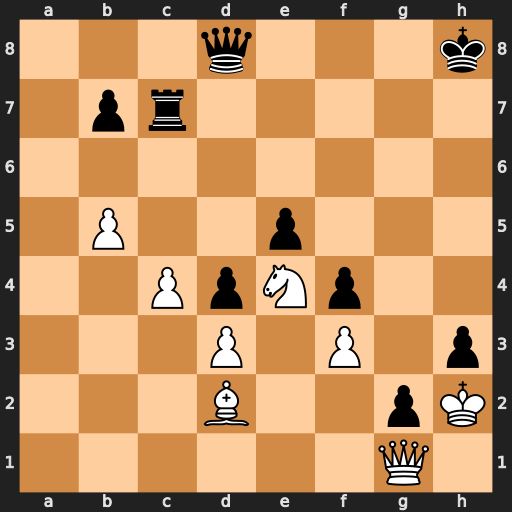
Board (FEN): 3q3k/1pr5/8/1P2p3/2PpNp2/3P1P1p/3B2pK/6Q1
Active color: w
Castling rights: -
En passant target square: -
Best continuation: Ba5 Qe7 Bxc7